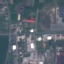
Land use / land cover class: Industrial